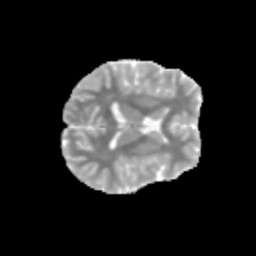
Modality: MD
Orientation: axial
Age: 13
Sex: female
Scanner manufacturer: siemens
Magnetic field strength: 3 T
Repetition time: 3.8 s
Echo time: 0.07 s